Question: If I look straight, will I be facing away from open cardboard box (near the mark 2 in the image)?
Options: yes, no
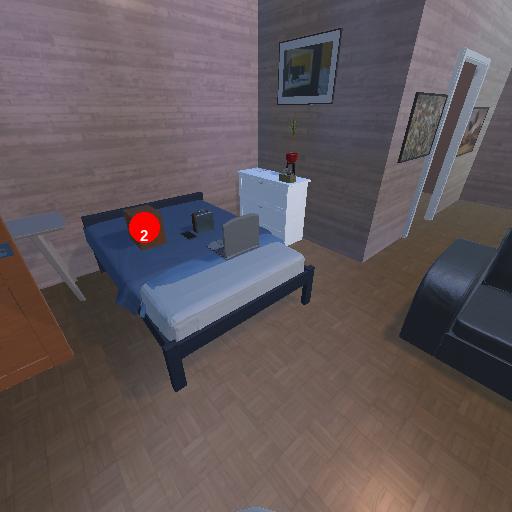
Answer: yes